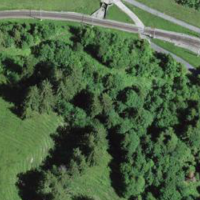
EUNIS habitat code: 41
Species observed at this site:
Corvus corone
Anthus trivialis
Lophophanes cristatus
Troglodytes troglodytes
Pyrrhula pyrrhula
Delichon urbicum
Fringilla coelebs
Buteo buteo
Sylvia atricapilla
Phylloscopus collybita
Erithacus rubecula
Hirundo rustica
Milvus milvus
Phoenicurus ochruros
Certhia familiaris
Falco tinnunculus
Picus viridis
Corvus corax
Ficedula hypoleuca
Periparus ater